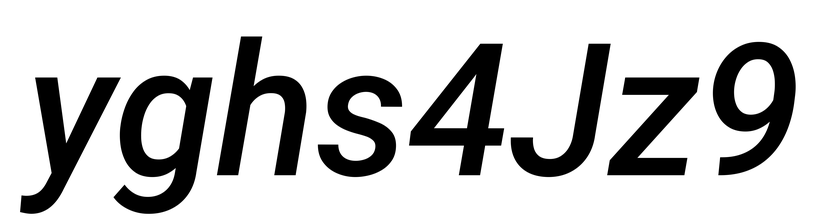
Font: Roboto-Italic_Medium_Italic